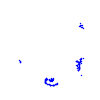
Particle: proton